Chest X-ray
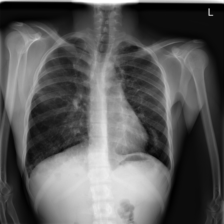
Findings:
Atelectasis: negative
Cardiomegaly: negative
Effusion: negative
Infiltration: negative
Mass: negative
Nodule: negative
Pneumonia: negative
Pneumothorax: negative
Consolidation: negative
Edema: negative
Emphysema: negative
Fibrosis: negative
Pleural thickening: negative
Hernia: negative